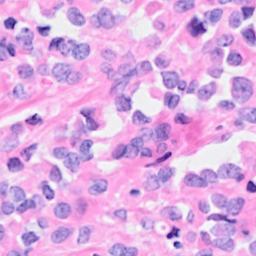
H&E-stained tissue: Breast